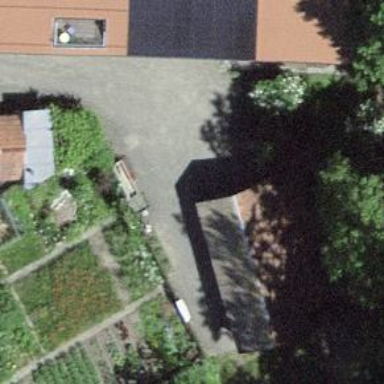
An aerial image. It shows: Farm.